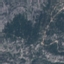
Label: HerbaceousVegetation